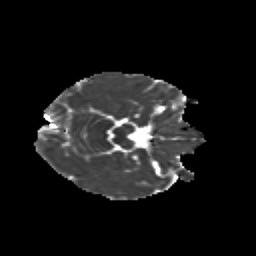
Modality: MD
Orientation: axial
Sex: female
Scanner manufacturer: siemens
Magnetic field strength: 3 T
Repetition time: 5 s
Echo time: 0.071 s